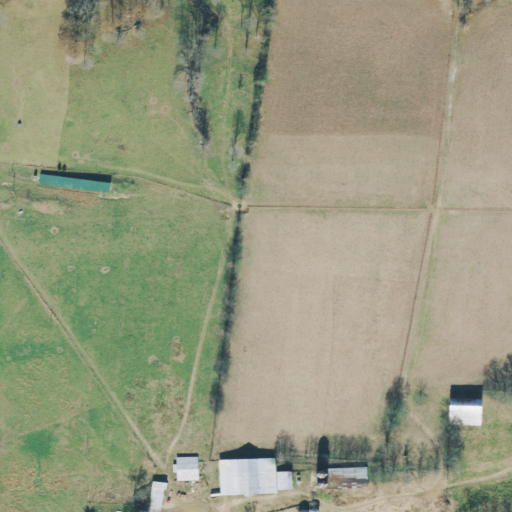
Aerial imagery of valley in Tennessee named The Kettle containing pasture, cultivated crops, deciduous forest, medium intensity development, low intensity development, and mixed forest